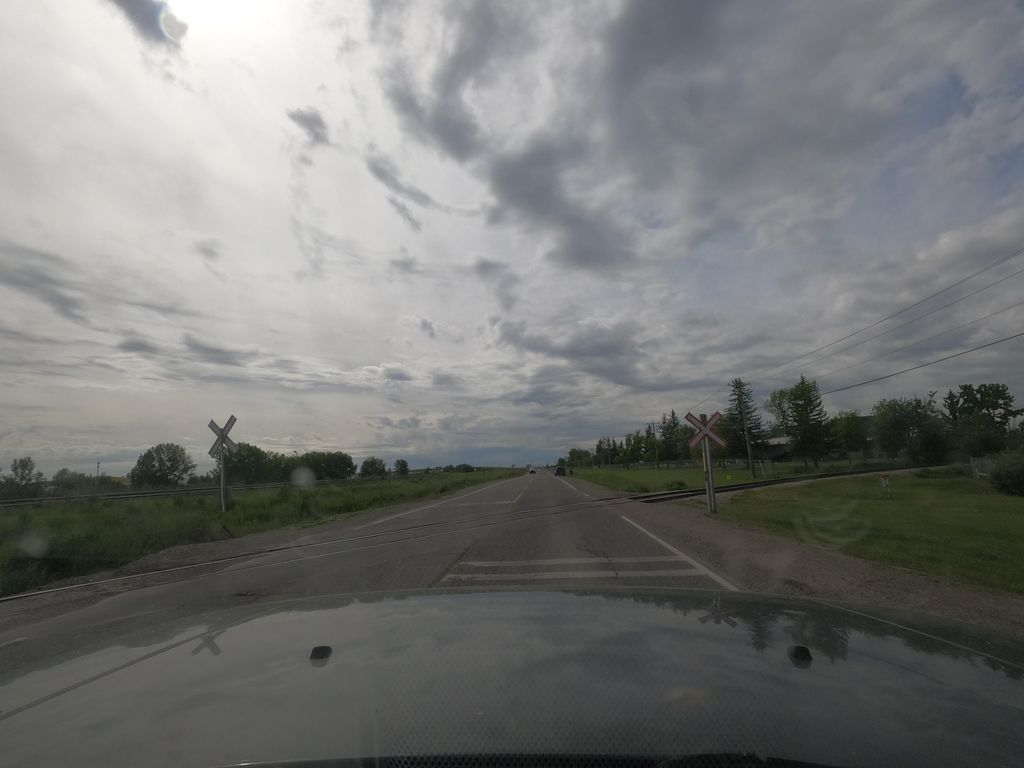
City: calgary